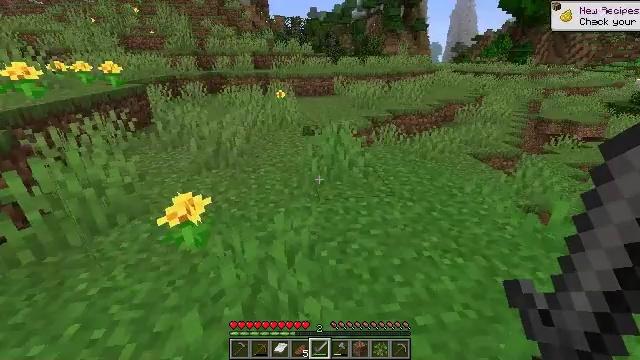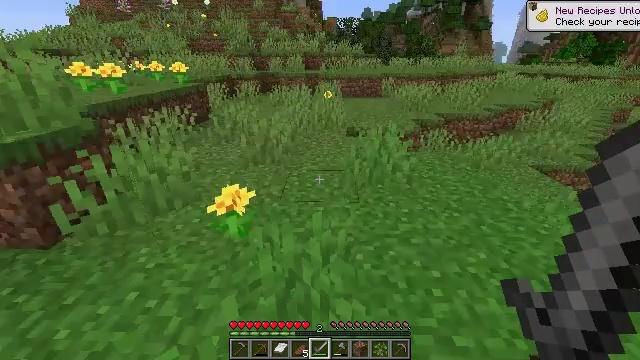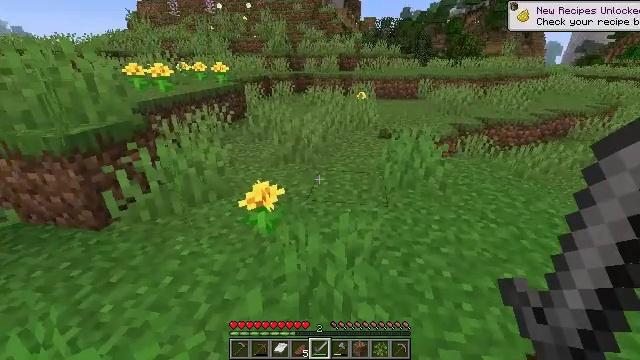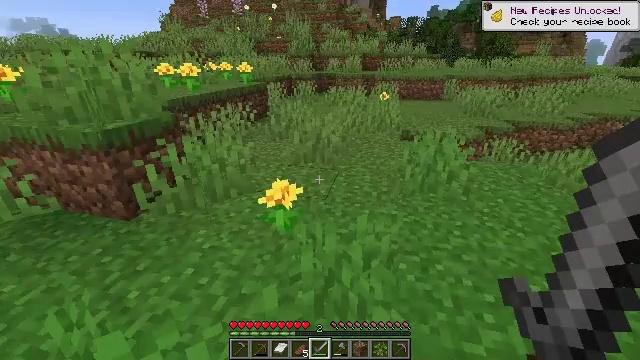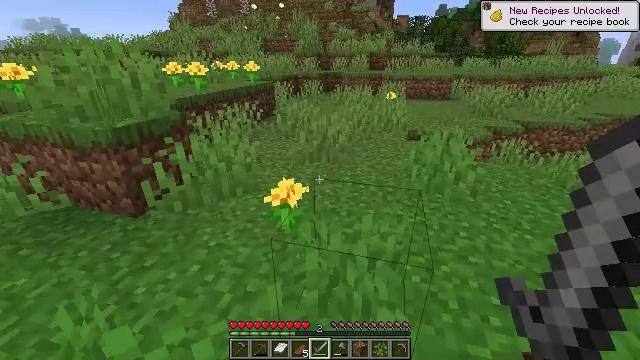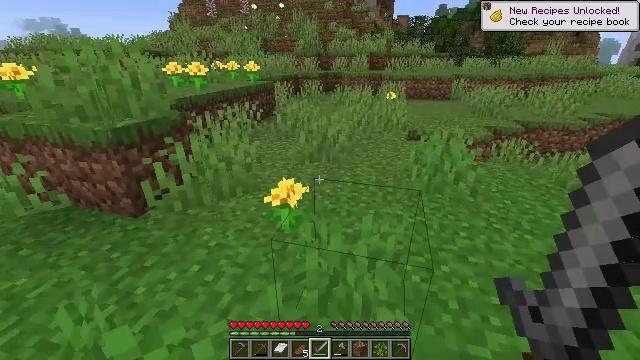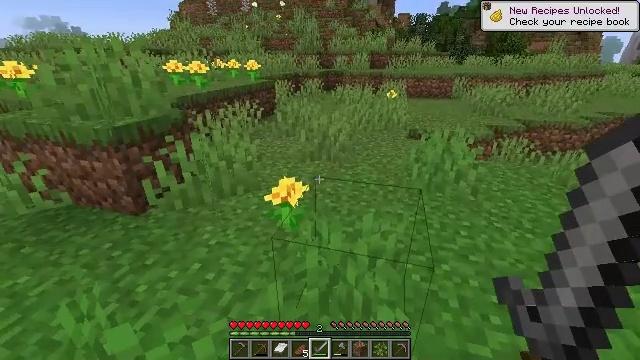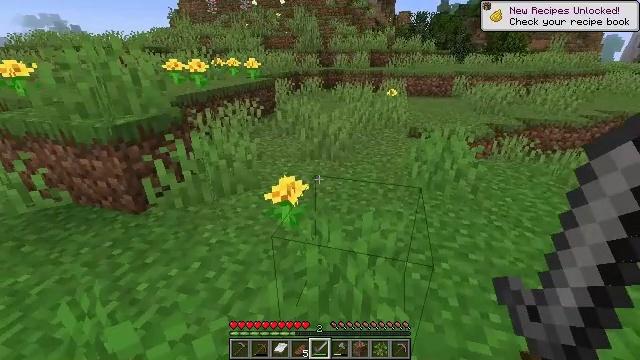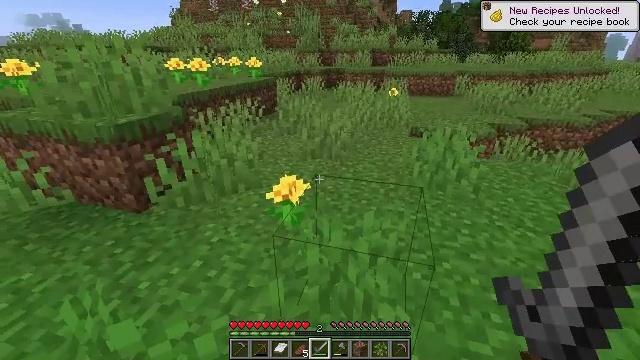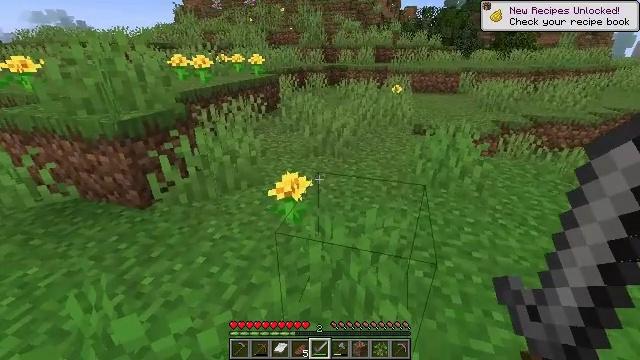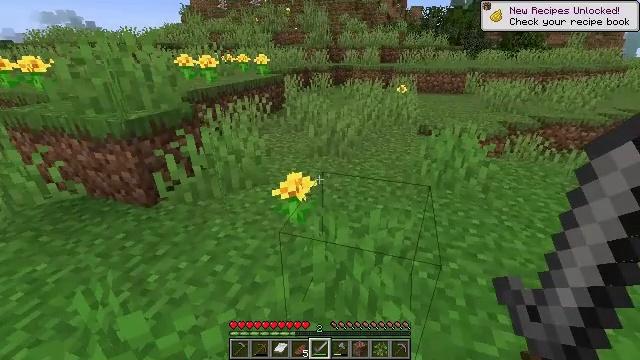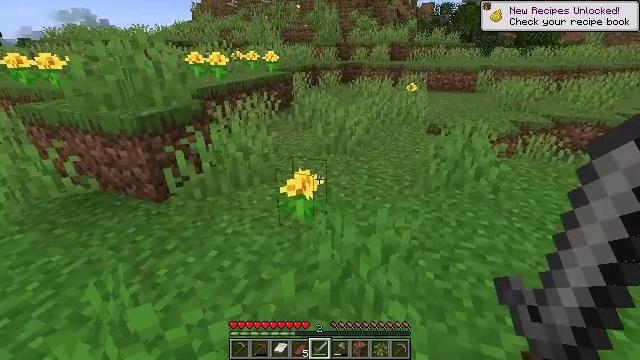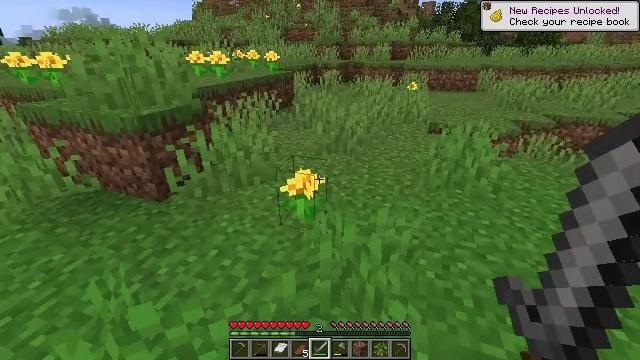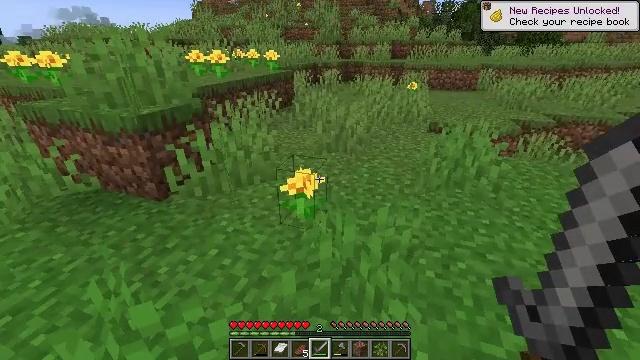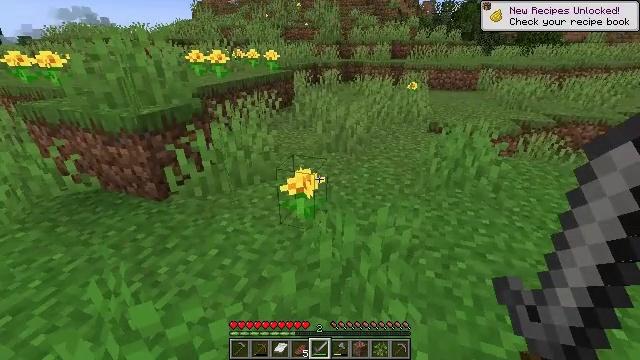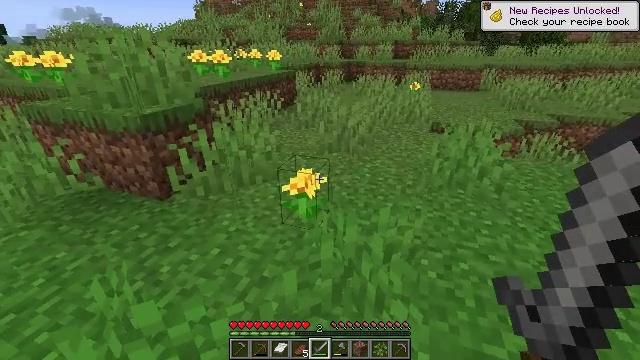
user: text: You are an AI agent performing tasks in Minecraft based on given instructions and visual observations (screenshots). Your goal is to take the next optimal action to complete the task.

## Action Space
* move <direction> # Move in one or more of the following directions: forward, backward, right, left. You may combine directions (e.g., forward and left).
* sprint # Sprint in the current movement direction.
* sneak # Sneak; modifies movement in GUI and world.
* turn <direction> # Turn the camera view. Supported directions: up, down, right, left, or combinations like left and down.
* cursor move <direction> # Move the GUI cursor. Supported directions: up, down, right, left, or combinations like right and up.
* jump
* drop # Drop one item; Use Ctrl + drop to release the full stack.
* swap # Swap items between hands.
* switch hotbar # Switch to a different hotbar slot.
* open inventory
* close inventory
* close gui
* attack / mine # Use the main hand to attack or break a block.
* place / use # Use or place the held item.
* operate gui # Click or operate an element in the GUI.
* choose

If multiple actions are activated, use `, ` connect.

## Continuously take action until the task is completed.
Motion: motion action
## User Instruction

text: Gather dandelions in the field.
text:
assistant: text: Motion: turn left
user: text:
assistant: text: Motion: turn left
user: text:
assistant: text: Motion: turn left
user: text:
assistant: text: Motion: turn left
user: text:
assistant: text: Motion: no_op
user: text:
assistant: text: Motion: no_op
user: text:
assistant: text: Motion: no_op
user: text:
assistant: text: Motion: no_op
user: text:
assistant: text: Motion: no_op
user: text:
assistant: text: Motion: turn left
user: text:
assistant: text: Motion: turn left
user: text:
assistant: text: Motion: no_op
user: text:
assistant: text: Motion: no_op
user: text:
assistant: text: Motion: no_op
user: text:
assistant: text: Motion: no_op
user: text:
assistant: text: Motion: no_op
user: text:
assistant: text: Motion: no_op
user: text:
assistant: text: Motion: no_op
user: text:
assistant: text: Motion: attack / mine
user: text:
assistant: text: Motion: attack / mine
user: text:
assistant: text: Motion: attack / mine
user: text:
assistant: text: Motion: no_op
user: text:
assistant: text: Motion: no_op
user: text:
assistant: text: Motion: move forward
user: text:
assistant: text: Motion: move forward
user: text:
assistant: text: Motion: move forward
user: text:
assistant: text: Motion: move forward
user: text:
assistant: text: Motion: move forward
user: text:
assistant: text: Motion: move forward, turn left
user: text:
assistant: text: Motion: move forward, turn left